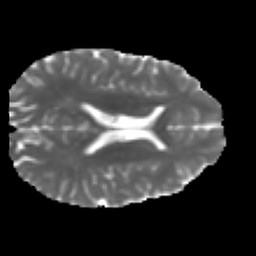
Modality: MD
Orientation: axial
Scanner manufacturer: ge
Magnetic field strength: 3 T
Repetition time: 7.98 s
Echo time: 0.0701 s